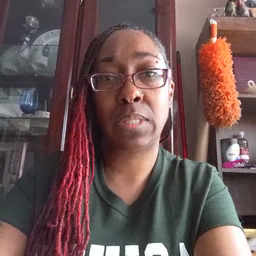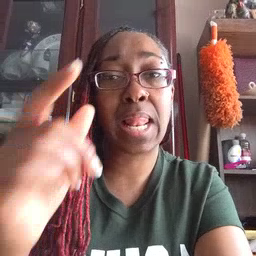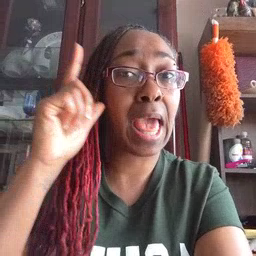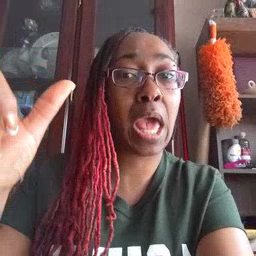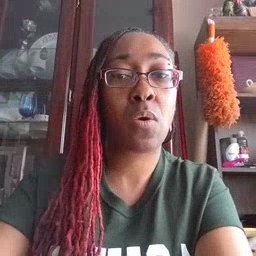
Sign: loud